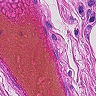
Metastatic tissue present: no